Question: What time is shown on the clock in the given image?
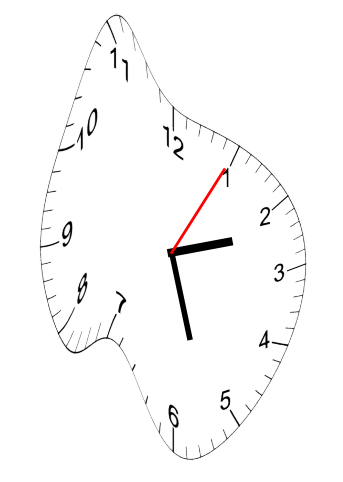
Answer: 02:27:05